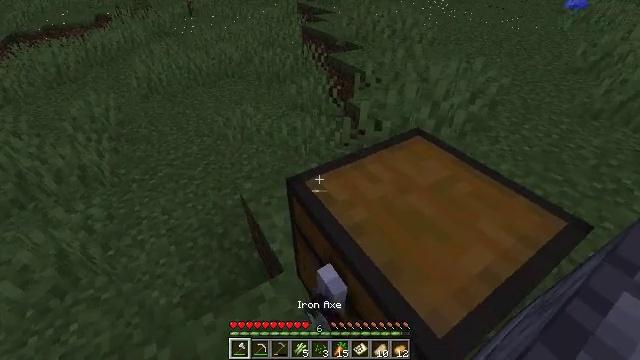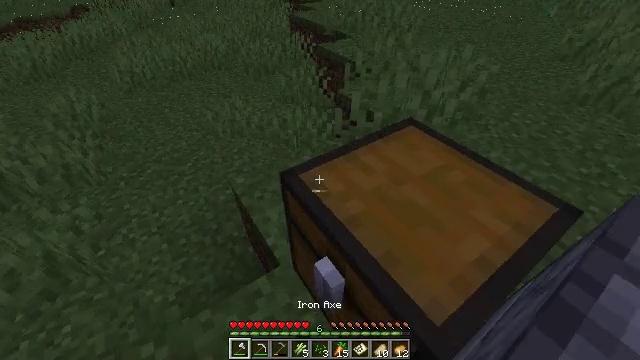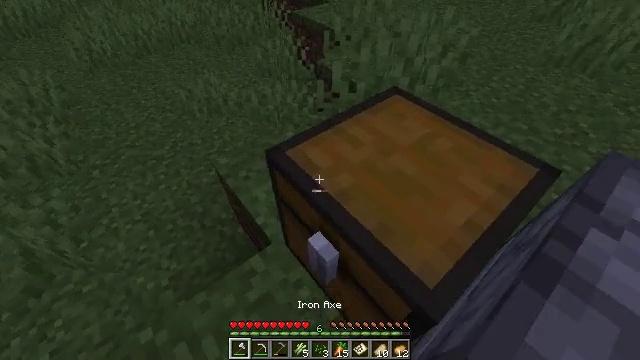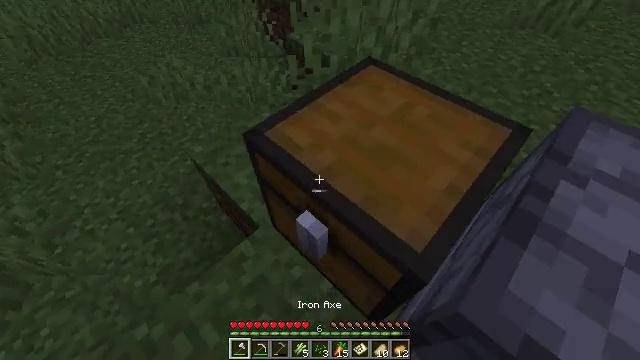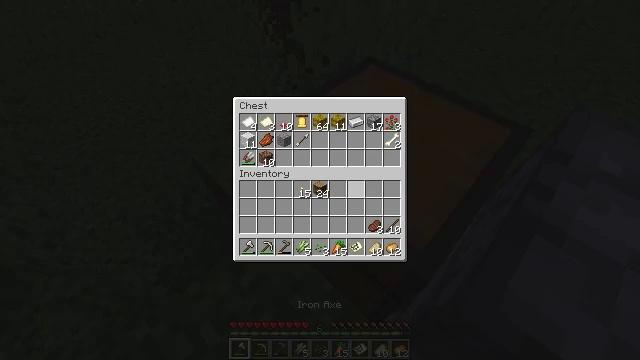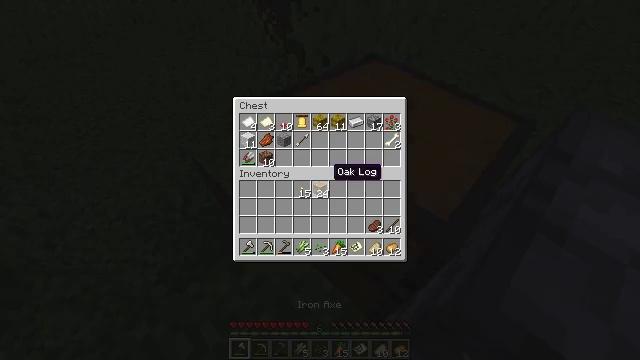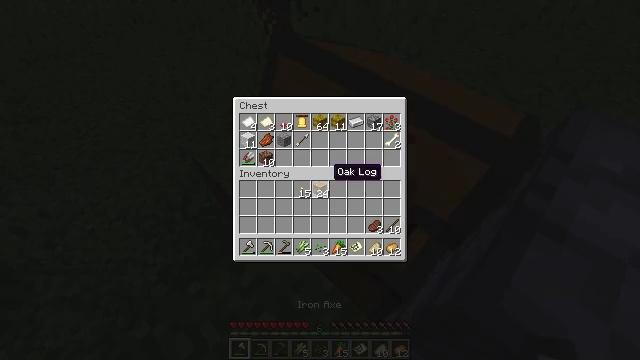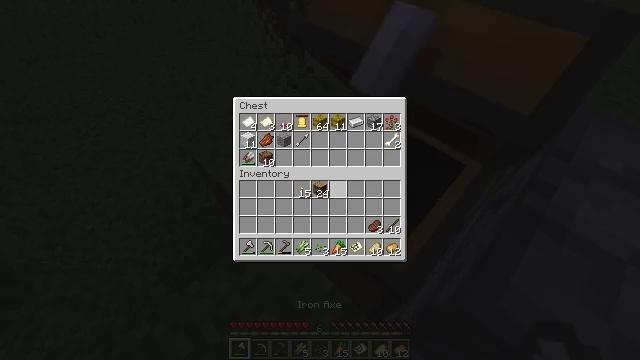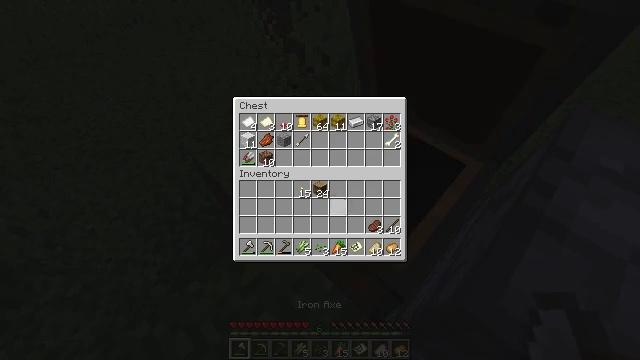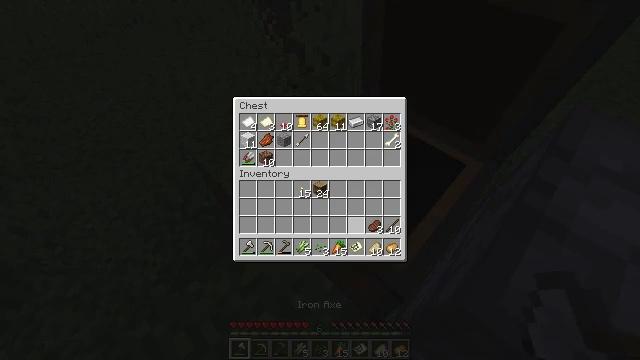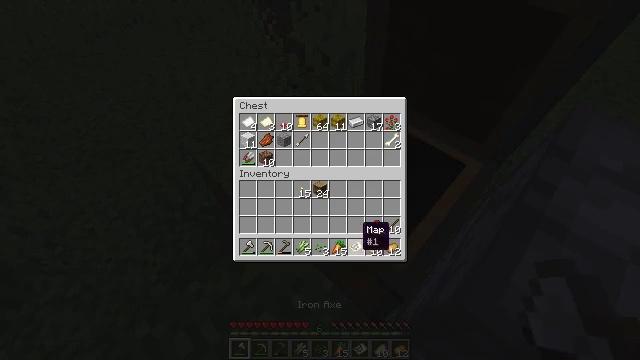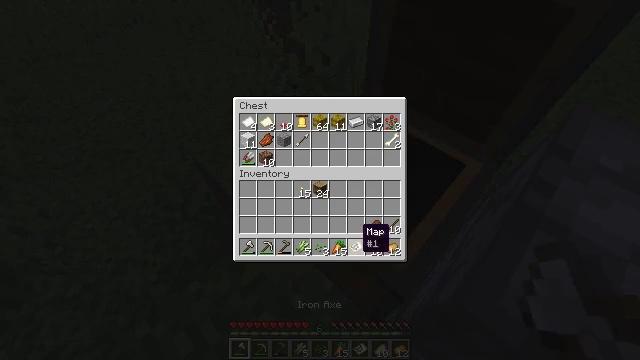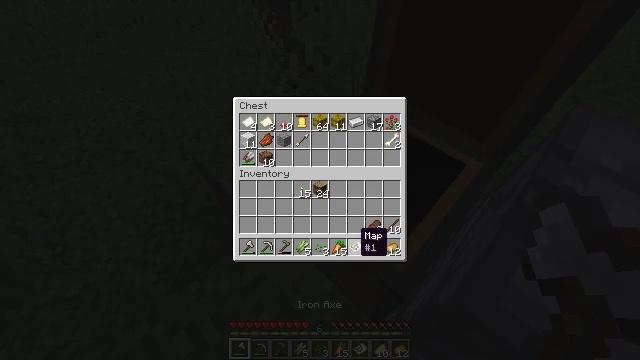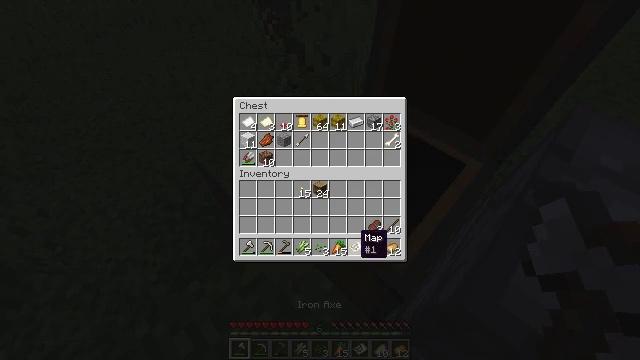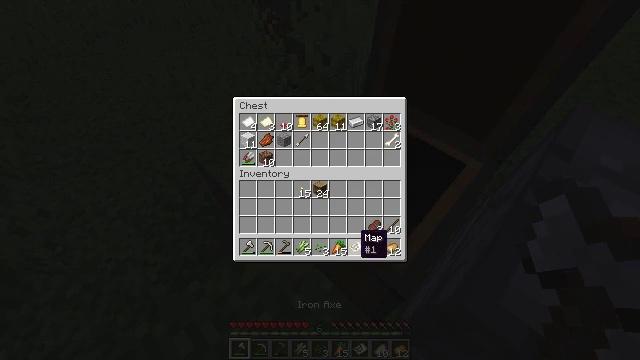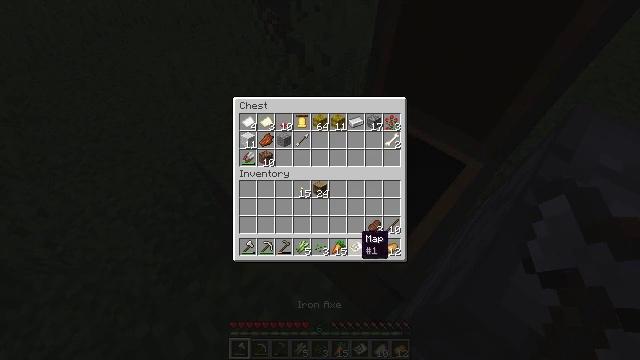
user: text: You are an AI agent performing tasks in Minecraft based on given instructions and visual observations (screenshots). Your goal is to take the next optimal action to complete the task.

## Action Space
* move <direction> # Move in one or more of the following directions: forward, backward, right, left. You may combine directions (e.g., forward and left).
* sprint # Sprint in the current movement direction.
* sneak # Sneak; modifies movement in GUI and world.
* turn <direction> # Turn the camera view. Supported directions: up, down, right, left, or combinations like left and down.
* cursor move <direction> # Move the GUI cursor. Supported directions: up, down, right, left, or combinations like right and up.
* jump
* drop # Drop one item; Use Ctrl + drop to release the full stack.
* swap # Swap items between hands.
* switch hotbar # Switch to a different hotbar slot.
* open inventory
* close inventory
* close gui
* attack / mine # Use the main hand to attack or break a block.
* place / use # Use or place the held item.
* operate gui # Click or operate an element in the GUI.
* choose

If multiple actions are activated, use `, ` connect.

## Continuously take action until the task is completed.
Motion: motion action
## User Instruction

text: Assemble materials to craft wheat.
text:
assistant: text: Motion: turn right and down, use / place
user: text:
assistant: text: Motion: turn right and down, use / place
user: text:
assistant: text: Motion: turn right and down
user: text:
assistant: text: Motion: cursor move right and down
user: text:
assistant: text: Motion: cursor move left and up
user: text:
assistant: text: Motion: no_op
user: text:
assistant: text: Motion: cursor move right
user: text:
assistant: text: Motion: cursor move right and down
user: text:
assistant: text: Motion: cursor move right and down
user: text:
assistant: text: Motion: cursor move down
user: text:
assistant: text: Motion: sneak
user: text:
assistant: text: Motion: sneak
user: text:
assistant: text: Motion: sneak
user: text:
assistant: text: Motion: sneak
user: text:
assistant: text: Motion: sneak
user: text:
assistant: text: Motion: sneak, operate gui
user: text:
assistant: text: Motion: sneak, operate gui
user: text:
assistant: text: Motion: sneak, operate gui
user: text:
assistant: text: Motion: sneak
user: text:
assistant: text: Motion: sneak
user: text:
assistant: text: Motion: sneak
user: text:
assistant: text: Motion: sneak
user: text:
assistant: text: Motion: sneak, cursor move left
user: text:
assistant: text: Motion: sneak
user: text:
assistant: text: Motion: sneak, operate gui
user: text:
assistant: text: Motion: sneak, operate gui
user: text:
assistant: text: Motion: sneak, operate gui
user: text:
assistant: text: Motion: sneak, cursor move left
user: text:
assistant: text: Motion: sneak
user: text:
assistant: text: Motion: sneak, operate gui